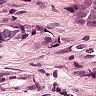
Metastatic tissue present: yes